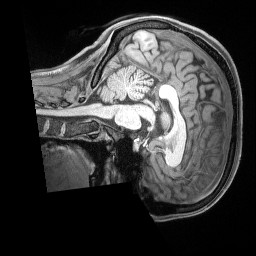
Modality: T1w
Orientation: sagittal
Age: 24
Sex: female
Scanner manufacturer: siemens
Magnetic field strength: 3 T
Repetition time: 2.17 s
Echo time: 0.00169 s